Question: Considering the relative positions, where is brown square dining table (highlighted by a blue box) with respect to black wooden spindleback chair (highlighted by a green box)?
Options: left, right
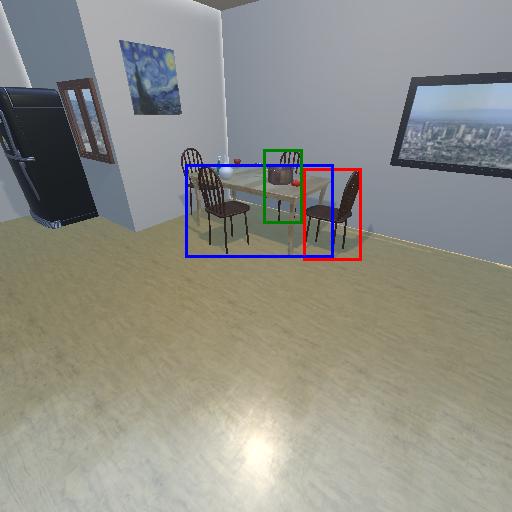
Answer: left